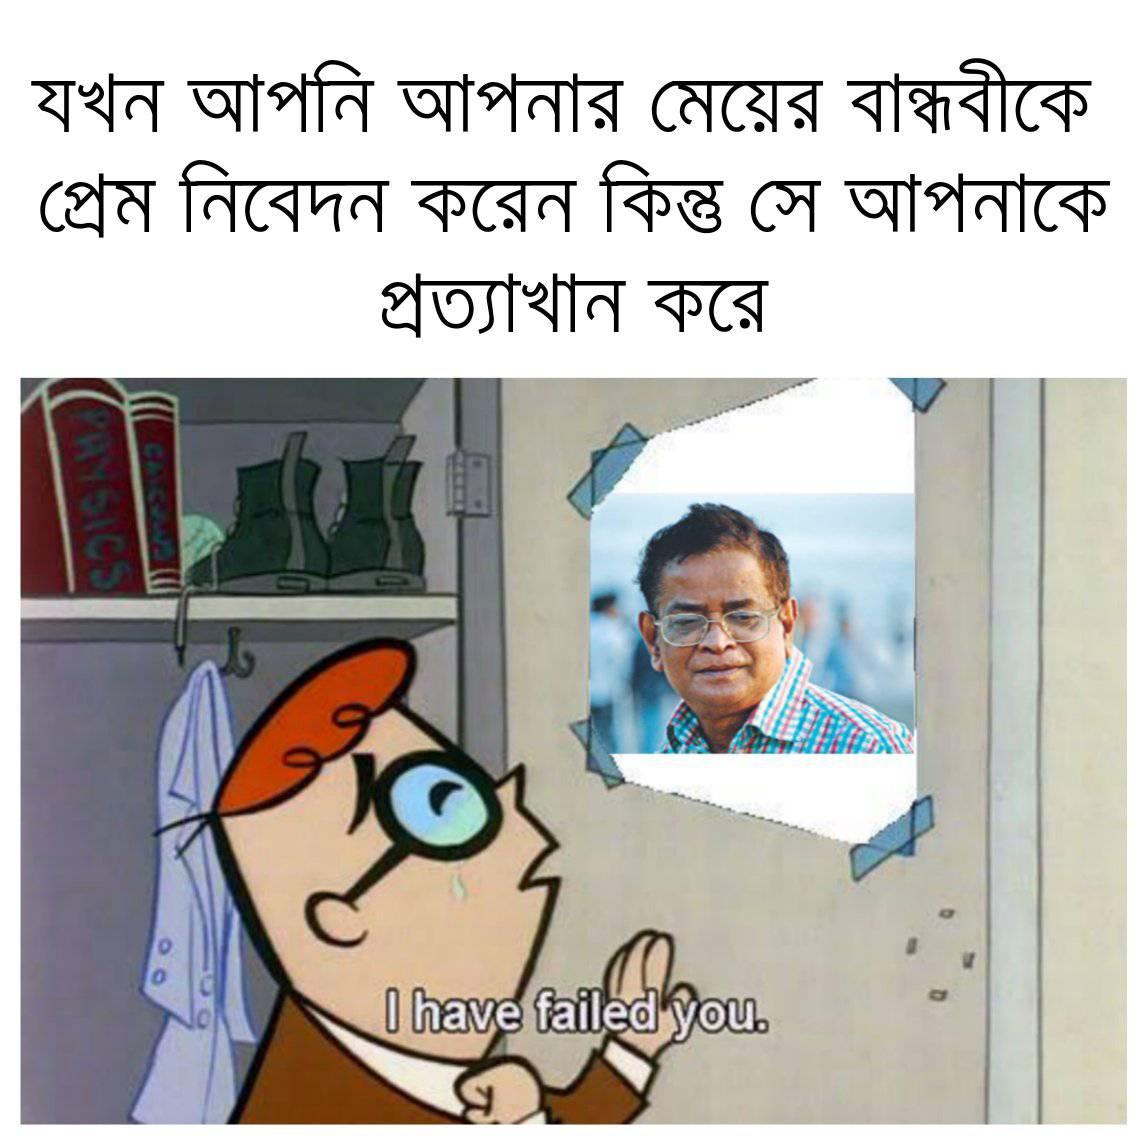
Caption: যখন আপনি আপনার মেয়ের বান্ধবীকে প্রেম নিবেদন করেন কিন্তু সে আপনাকে প্রত্যাখান করে     I have failed you
Label: hate